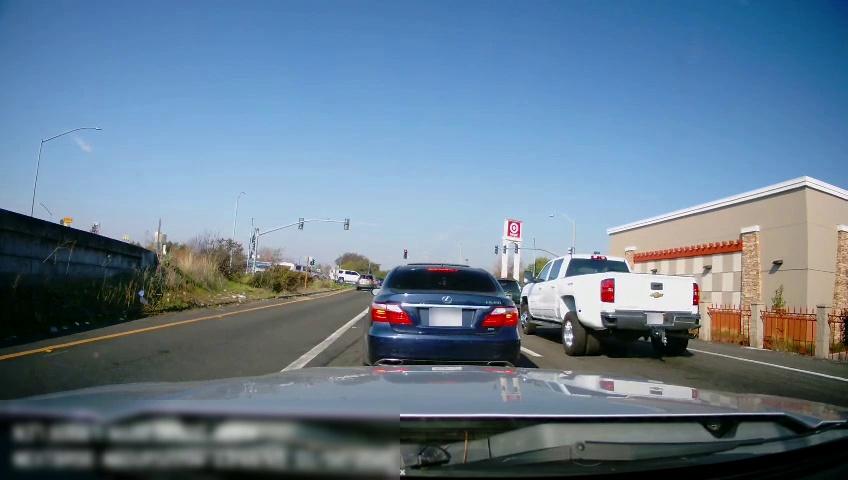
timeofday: Day
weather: Sunny
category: Drivable Space
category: Vehicles | SUV
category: Vehicles | Car
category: Vehicles | SUV
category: Vehicles | Bus
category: Vehicles | SUV
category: Vehicles | SUV
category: Vehicles | Truck
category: Vehicles | Car
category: Lanes | Alternate Lane
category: Lanes | Current Lane
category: Lanes | Current Lane
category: Lanes | Alternate Lane
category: Traffic | Lights
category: Traffic | Lights
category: Traffic | Lights
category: Traffic | Lights
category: Traffic | Lights
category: Traffic | Lights
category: Traffic | Lights